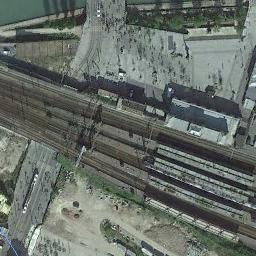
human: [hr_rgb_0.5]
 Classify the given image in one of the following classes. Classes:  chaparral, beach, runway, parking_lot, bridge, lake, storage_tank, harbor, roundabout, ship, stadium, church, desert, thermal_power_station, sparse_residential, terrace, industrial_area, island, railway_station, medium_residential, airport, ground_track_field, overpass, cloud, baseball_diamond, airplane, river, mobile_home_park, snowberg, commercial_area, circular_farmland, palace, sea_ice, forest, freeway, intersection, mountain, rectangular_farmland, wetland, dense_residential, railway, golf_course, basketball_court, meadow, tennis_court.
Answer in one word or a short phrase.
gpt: railway